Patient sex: M
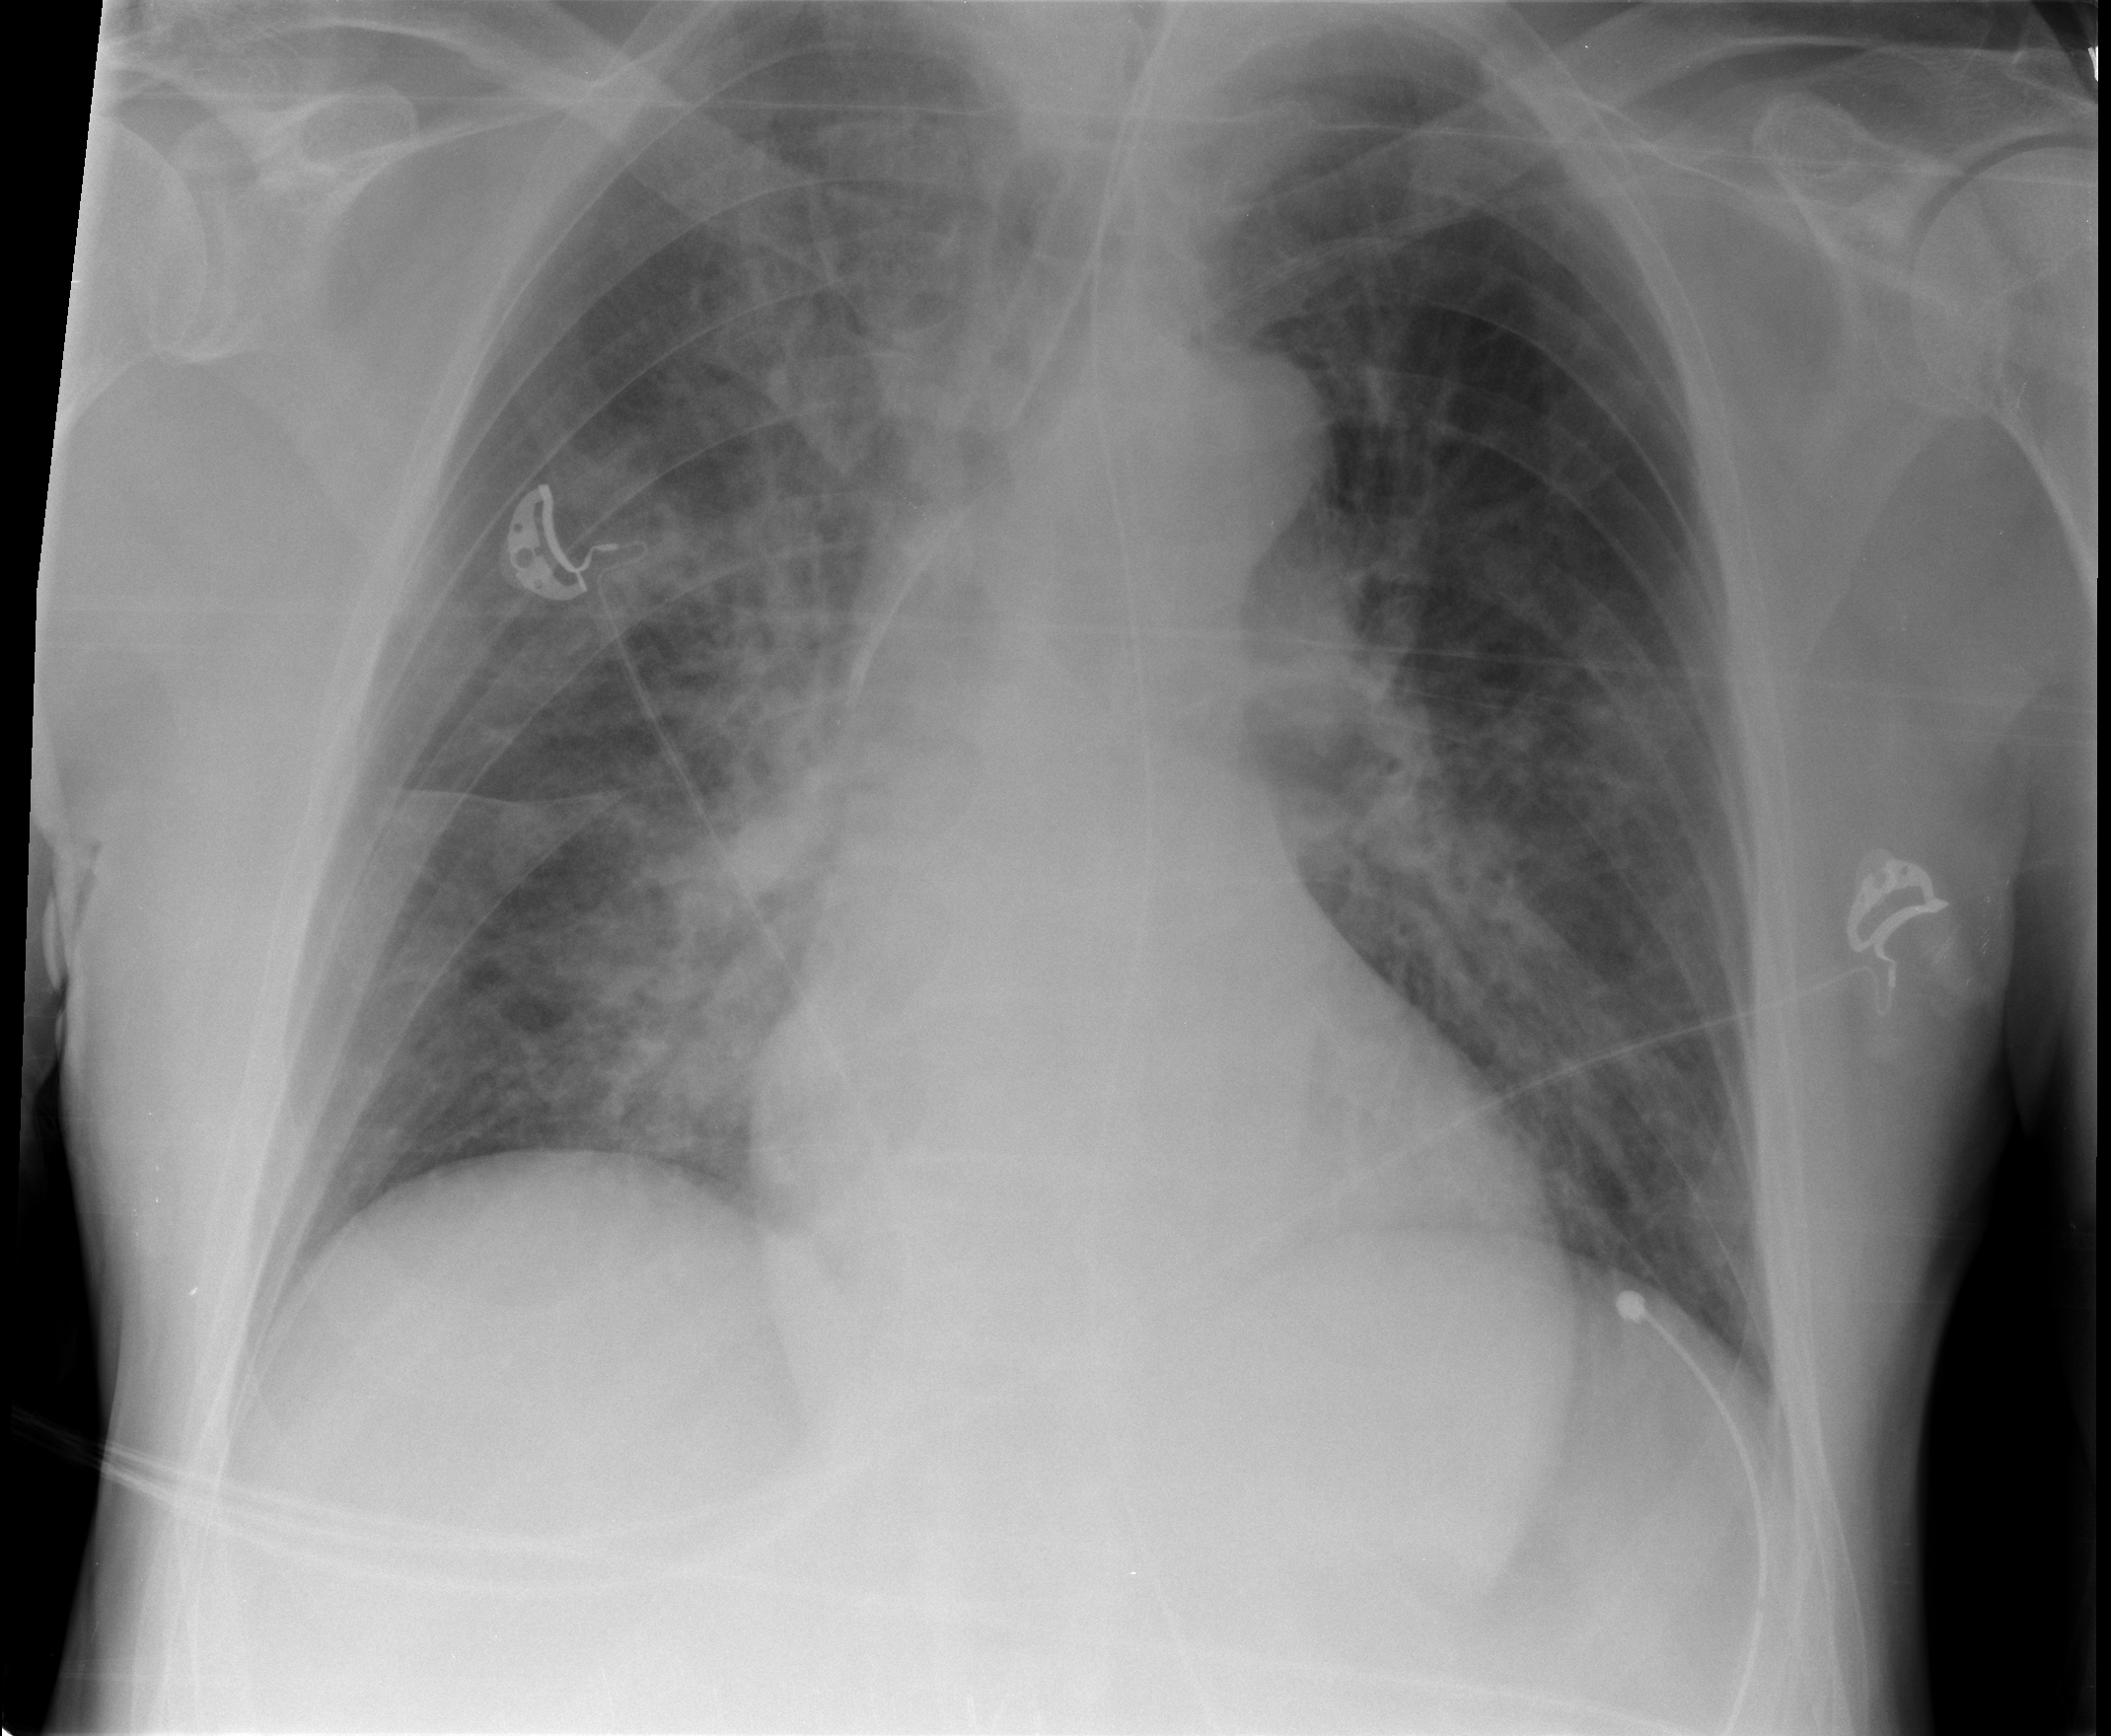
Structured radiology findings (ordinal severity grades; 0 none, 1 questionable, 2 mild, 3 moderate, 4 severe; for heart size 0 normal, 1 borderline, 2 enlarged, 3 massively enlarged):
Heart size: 0
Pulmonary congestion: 3
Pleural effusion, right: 0
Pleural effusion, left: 0
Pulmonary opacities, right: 2
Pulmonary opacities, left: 2
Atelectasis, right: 0
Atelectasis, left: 0